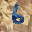
Label: 6